Interaction volume radius: 5 \u00c5
Interaction volume height: 10 \u00c5
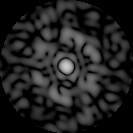
Disorder parameter: 0.7771